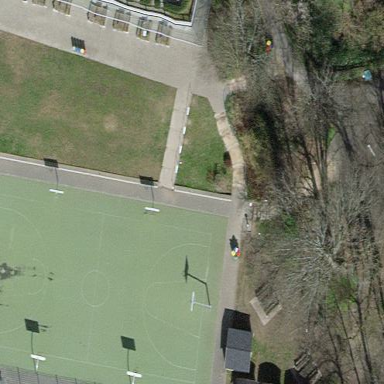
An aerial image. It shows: Pitch for leisure activities.